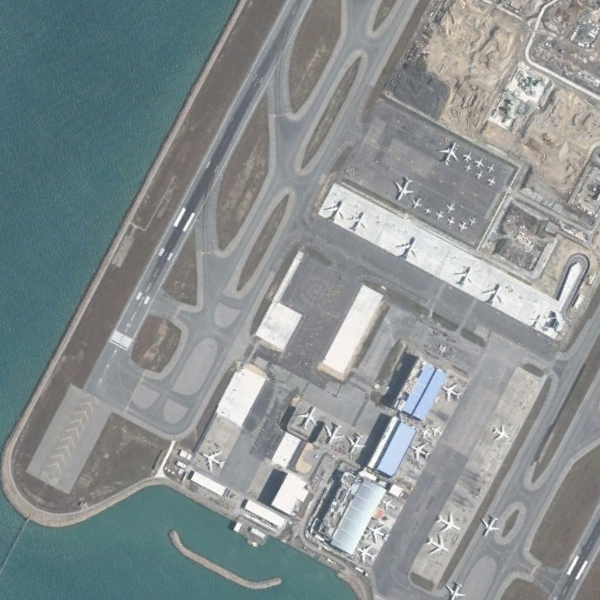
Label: Airport